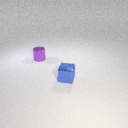
small purple metal cylinder behind small blue metal cube